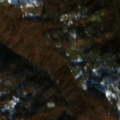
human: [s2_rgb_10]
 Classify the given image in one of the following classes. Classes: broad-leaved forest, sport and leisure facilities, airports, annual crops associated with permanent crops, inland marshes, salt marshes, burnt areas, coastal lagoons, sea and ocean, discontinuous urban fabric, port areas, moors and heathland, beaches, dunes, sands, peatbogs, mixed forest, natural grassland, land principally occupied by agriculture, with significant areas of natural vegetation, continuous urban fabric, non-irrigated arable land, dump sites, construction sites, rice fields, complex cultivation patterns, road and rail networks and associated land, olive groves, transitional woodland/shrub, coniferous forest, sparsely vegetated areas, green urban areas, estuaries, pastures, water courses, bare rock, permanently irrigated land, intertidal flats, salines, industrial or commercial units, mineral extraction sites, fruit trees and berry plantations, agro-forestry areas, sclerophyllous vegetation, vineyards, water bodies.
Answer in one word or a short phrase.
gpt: complex cultivation patterns, land principally occupied by agriculture, with significant areas of natural vegetation, broad-leaved forest